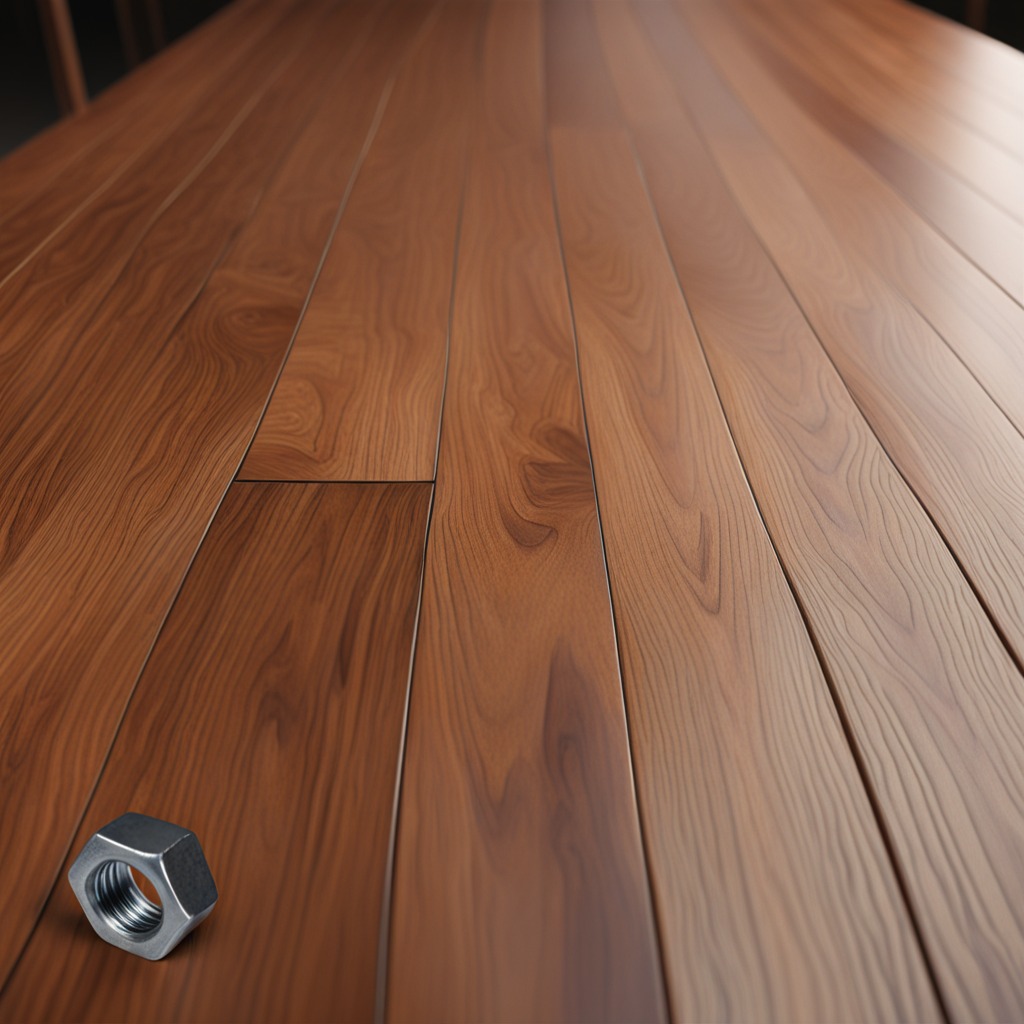
A metal nut is lying on the wooden table in a carpentry studio.